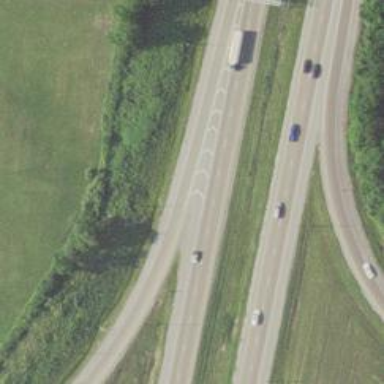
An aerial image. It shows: Road marking of gore chevron.